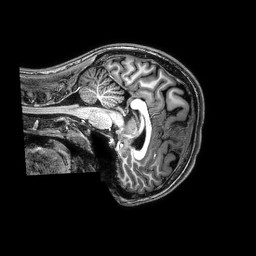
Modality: T1w
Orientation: sagittal
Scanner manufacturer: philips
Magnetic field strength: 3 T
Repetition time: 0.008 s
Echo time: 0.003557 s